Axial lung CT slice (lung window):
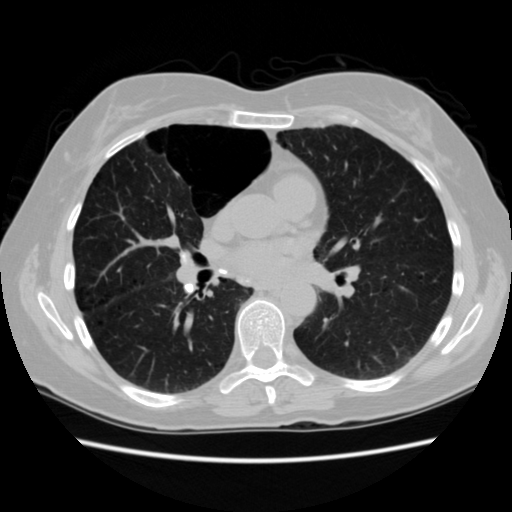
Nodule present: no